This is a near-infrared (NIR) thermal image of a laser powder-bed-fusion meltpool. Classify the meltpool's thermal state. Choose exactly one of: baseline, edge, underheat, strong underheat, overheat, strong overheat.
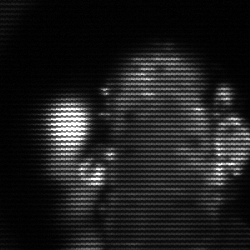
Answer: strong underheat